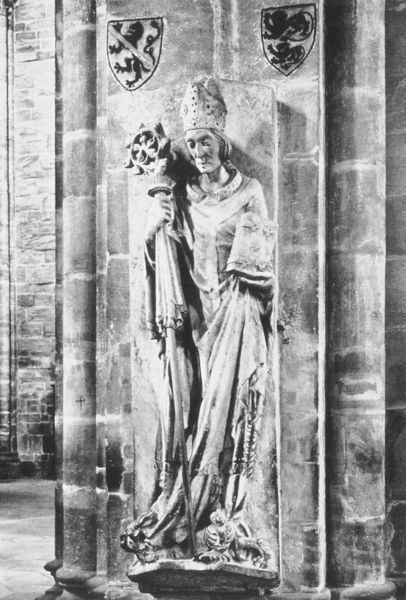
Titel: Gisants des Bischofs Friedrich von Hohenlohe, Grabmal
Standort: Bamberg, Dom (EU - D - B)
Schlagwörter: mann, weiß, grau, marmor, pfeiler, schwarz, säule, säulen, alt, bibel, falten, sockel, stein, innenraum, kirche, figur, gotik, krone, skulptur, statue, relief, stab, bischof, könig, papst, falte, faltenwurf, plastik, nische, buch, kreuz, religion, dom, schwarzweiß, wappen, löwen, fuge, sandstein, gotisch, klerus, religiös, heiliger, mitra, löwe, sakral, marmos, relieff, bauplastik, bischofsstab, bamberg, bamber, hohenlohe, säulenstatue